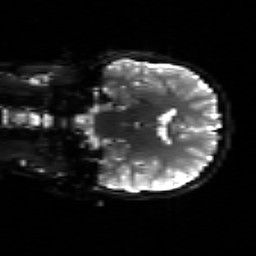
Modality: sbref
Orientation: coronal
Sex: male
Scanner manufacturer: siemens
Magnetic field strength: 3 T
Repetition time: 5 s
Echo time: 0.071 s